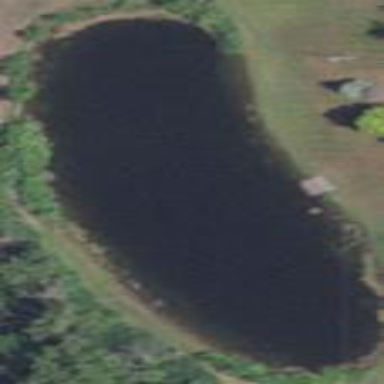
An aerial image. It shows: Serene pond surrounded by nature.